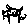
Label: line